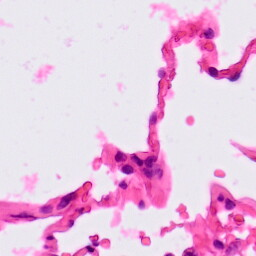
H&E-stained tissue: Lung